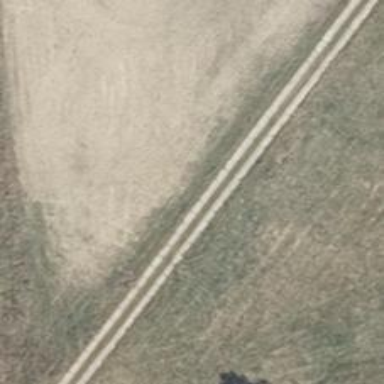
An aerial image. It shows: Track road with concrete surface and grade 1 track type.